Interaction volume radius: 5 \u00c5
Interaction volume height: 30 \u00c5
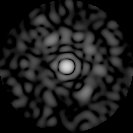
Disorder parameter: 0.8388